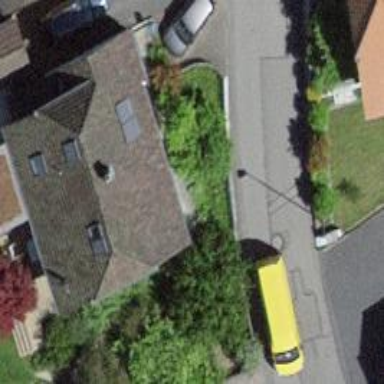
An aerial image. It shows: Residential building.